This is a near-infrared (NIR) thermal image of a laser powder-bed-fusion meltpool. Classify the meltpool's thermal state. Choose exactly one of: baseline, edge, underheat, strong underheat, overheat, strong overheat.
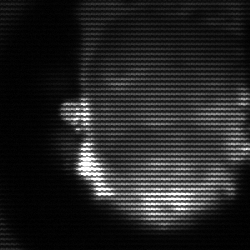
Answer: baseline